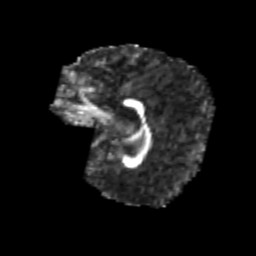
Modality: FA
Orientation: sagittal
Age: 6
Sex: female
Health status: healthy